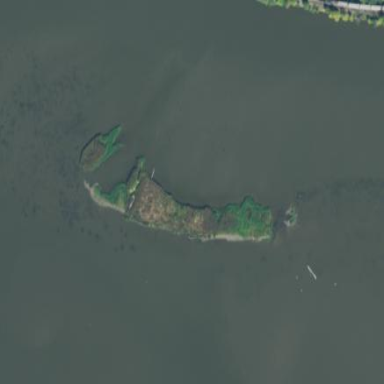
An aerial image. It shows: Image showing island.